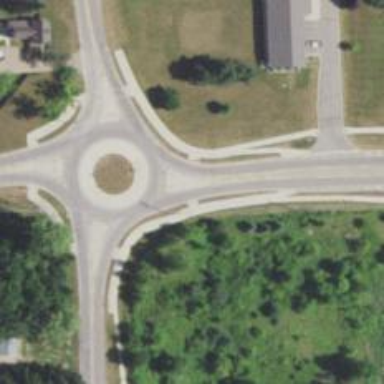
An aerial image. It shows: Marked crossing on cycleway road.